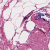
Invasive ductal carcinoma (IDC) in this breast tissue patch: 0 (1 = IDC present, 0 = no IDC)